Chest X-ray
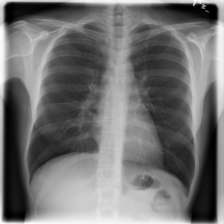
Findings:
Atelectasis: negative
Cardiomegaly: negative
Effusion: negative
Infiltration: negative
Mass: negative
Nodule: negative
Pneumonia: negative
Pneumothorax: negative
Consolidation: negative
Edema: negative
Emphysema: negative
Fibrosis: negative
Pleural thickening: negative
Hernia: negative